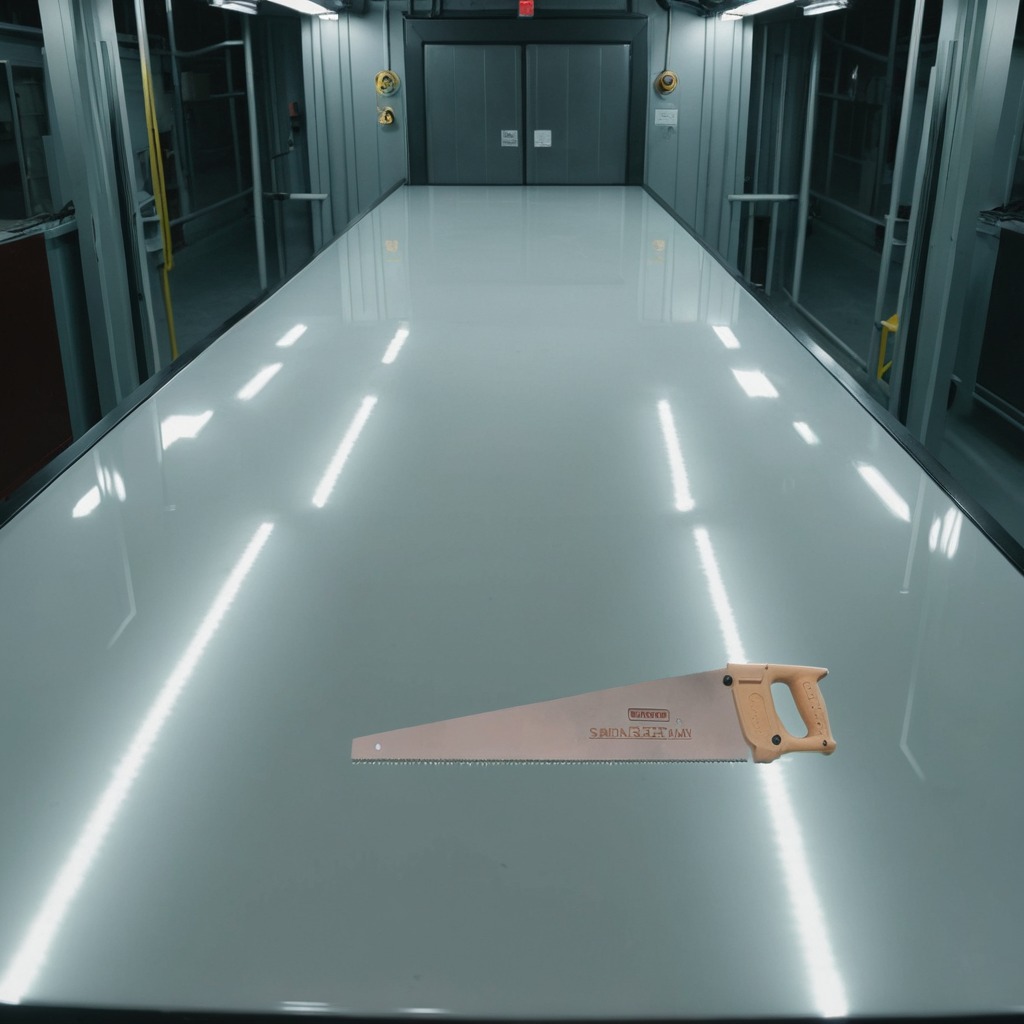
A metal saw is lying on a high-gloss table in a ship maintenance bay industrial lighting.